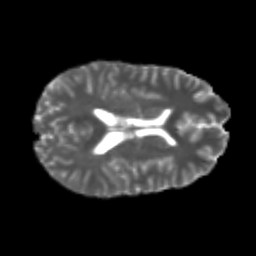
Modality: T2w
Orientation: axial
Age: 21
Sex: male
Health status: healthy
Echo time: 0.074 s